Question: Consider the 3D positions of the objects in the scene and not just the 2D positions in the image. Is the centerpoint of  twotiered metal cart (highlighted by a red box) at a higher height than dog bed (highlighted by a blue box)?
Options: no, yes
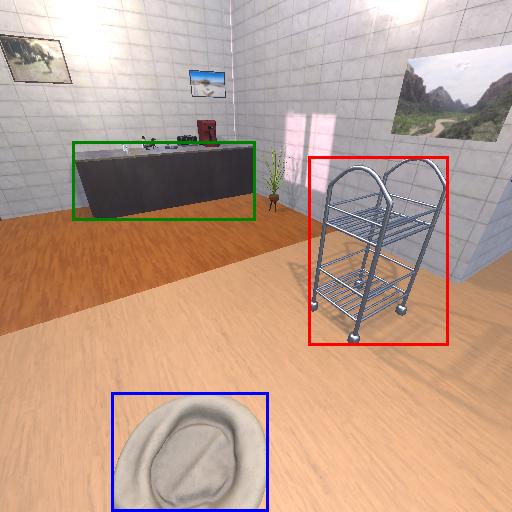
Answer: no